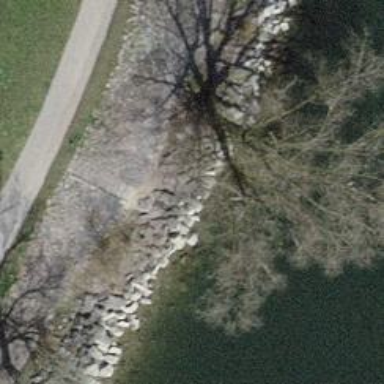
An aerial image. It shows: Stone steps along the road.